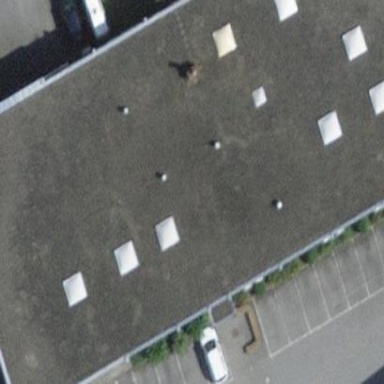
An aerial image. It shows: Commercial building.